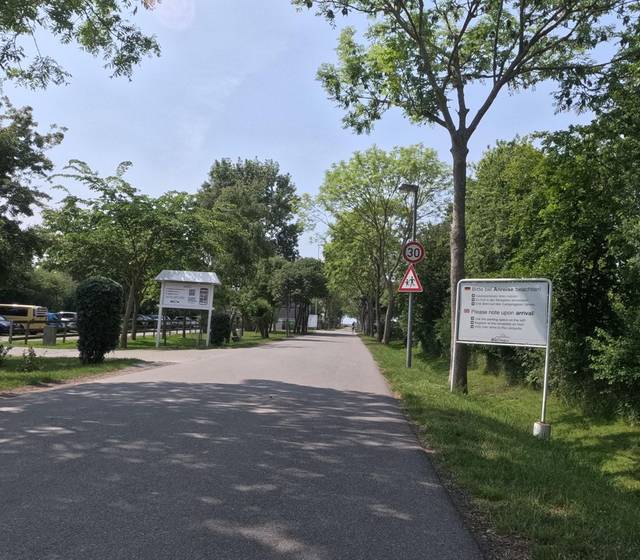
Region: Germany
Coordinates: 54.488, 11.02